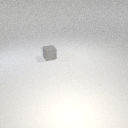
small gray rubber cube